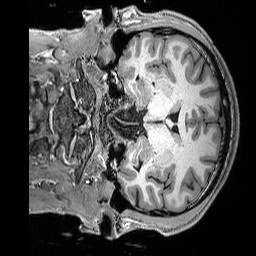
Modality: T1w
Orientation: coronal
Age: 36
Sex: male